Question: hi there i am trying to make a calculator with coding sizes,layouts etc. by myself (trying to not use NetBeans and it is not a homework). but i am facing with a problem about empty spaces. i have a TextArea and Buttons but as you can see below i cant handle this space problem. here is my code,
'''
import java.awt.BorderLayout;
import java.awt.Color;
import java.awt.FlowLayout;
import java.awt.GridLayout;
import javax.swing.JButton;
import javax.swing.JFrame;
import javax.swing.JPanel;
import javax.swing.JSeparator;
import javax.swing.JTextArea;
public class calculator extends JFrame {
public calculator(){
initComponents();
}
private void initComponents(){
JPanel panelScreen = new JPanel(new GridLayout(0,1));
JTextArea screen = new JTextArea();
panelScreen.add(screen);
JFrame frame = new JFrame("CALCULATOR");
frame.setDefaultCloseOperation(EXIT_ON_CLOSE);
JPanel panelButtons = new JPanel(new GridLayout(3,3));
JButton oneButton = new JButton("1");
panelButtons.add(oneButton);
JButton twoButton = new JButton("2");
panelButtons.add(twoButton);
JButton threeButton = new JButton("3");
panelButtons.add(threeButton);
JButton fourButton = new JButton("4");
panelButtons.add(fourButton);
JButton fiveButton = new JButton("5");
panelButtons.add(fiveButton);
JButton sixButton = new JButton("6");
panelButtons.add(sixButton);
JButton sevenButton = new JButton("7");
panelButtons.add(sevenButton);
JButton eightButton = new JButton("8");
panelButtons.add(eightButton);
JButton nineButton = new JButton("9");
panelButtons.add(nineButton);
frame.getContentPane().add(panelScreen, BorderLayout.NORTH);
//frame.getContentPane().add(new JSeparator(), BorderLayout.CENTER);
frame.getContentPane().add(panelButtons, BorderLayout.SOUTH);
frame.setBounds(50, 50, 500, 500);
frame.setResizable(false);
//frame.pack();
frame.setVisible(true);
}
public static void main(String[] args) {
new calculator();
}
}
'''
and this the picture of programme;

i appreciate if you can help me. anyway thanks :)
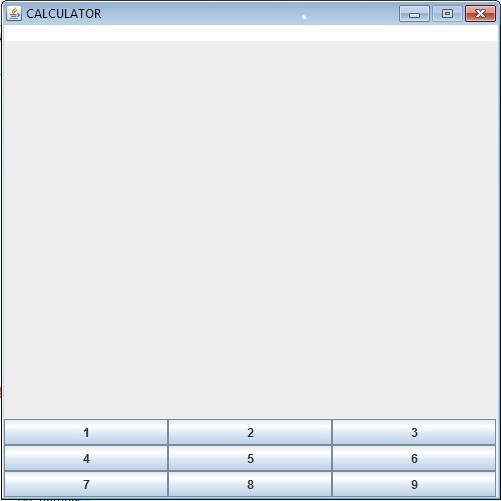
Answer:
'''
import java.awt.*;
import javax.swing.*;
import javax.swing.border.EmptyBorder;
// no need to extend frame!
//public class Calculator extends JFrame {
public class Calculator {
public Calculator(){
initComponents();
}
private void initComponents(){
// I find it easier to create a panel and SET it as the content pane
JPanel gui = new JPanel(new BorderLayout(5,5));
// add some padding to the main GUI
gui.setBorder(new EmptyBorder(4,4,4,4));
// not needed if only a single compoinent is to be added!
//JPanel panelScreen = new JPanel(new GridLayout(0,1));
// add some constraints to make the output field bigger.
// if it is intended to be single line, a JTextField should be used.
JTextArea screen = new JTextArea(2,25);
gui.add(screen, BorderLayout.NORTH);
//panelScreen.add(screen);
JFrame frame = new JFrame("CALCULATOR");
frame.setContentPane(gui);
frame.setDefaultCloseOperation(JFrame.EXIT_ON_CLOSE);
// add padding around the buttons
JPanel panelButtons = new JPanel(new GridLayout(3,3,4,4));
JButton oneButton = new JButton("1");
panelButtons.add(oneButton);
JButton twoButton = new JButton("2");
panelButtons.add(twoButton);
JButton threeButton = new JButton("3");
panelButtons.add(threeButton);
JButton fourButton = new JButton("4");
panelButtons.add(fourButton);
JButton fiveButton = new JButton("5");
panelButtons.add(fiveButton);
JButton sixButton = new JButton("6");
panelButtons.add(sixButton);
JButton sevenButton = new JButton("7");
panelButtons.add(sevenButton);
JButton eightButton = new JButton("8");
panelButtons.add(eightButton);
JButton nineButton = new JButton("9");
panelButtons.add(nineButton);
//frame.getContentPane().add(new JSeparator(), BorderLayout.CENTER);
// Add the buttons to the CENTER and they will
// fill whatever space they are provided.
gui.add(panelButtons, BorderLayout.CENTER);
//frame.setBounds(50, 50, 500, 500);
//frame.setResizable(false);
frame.pack();
frame.setVisible(true);
}
public static void main(String[] args) {
java.awt.EventQueue.invokeLater(new Runnable() {
@Override
public void run() {
new Calculator();
}
});
}
}
'''